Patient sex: F
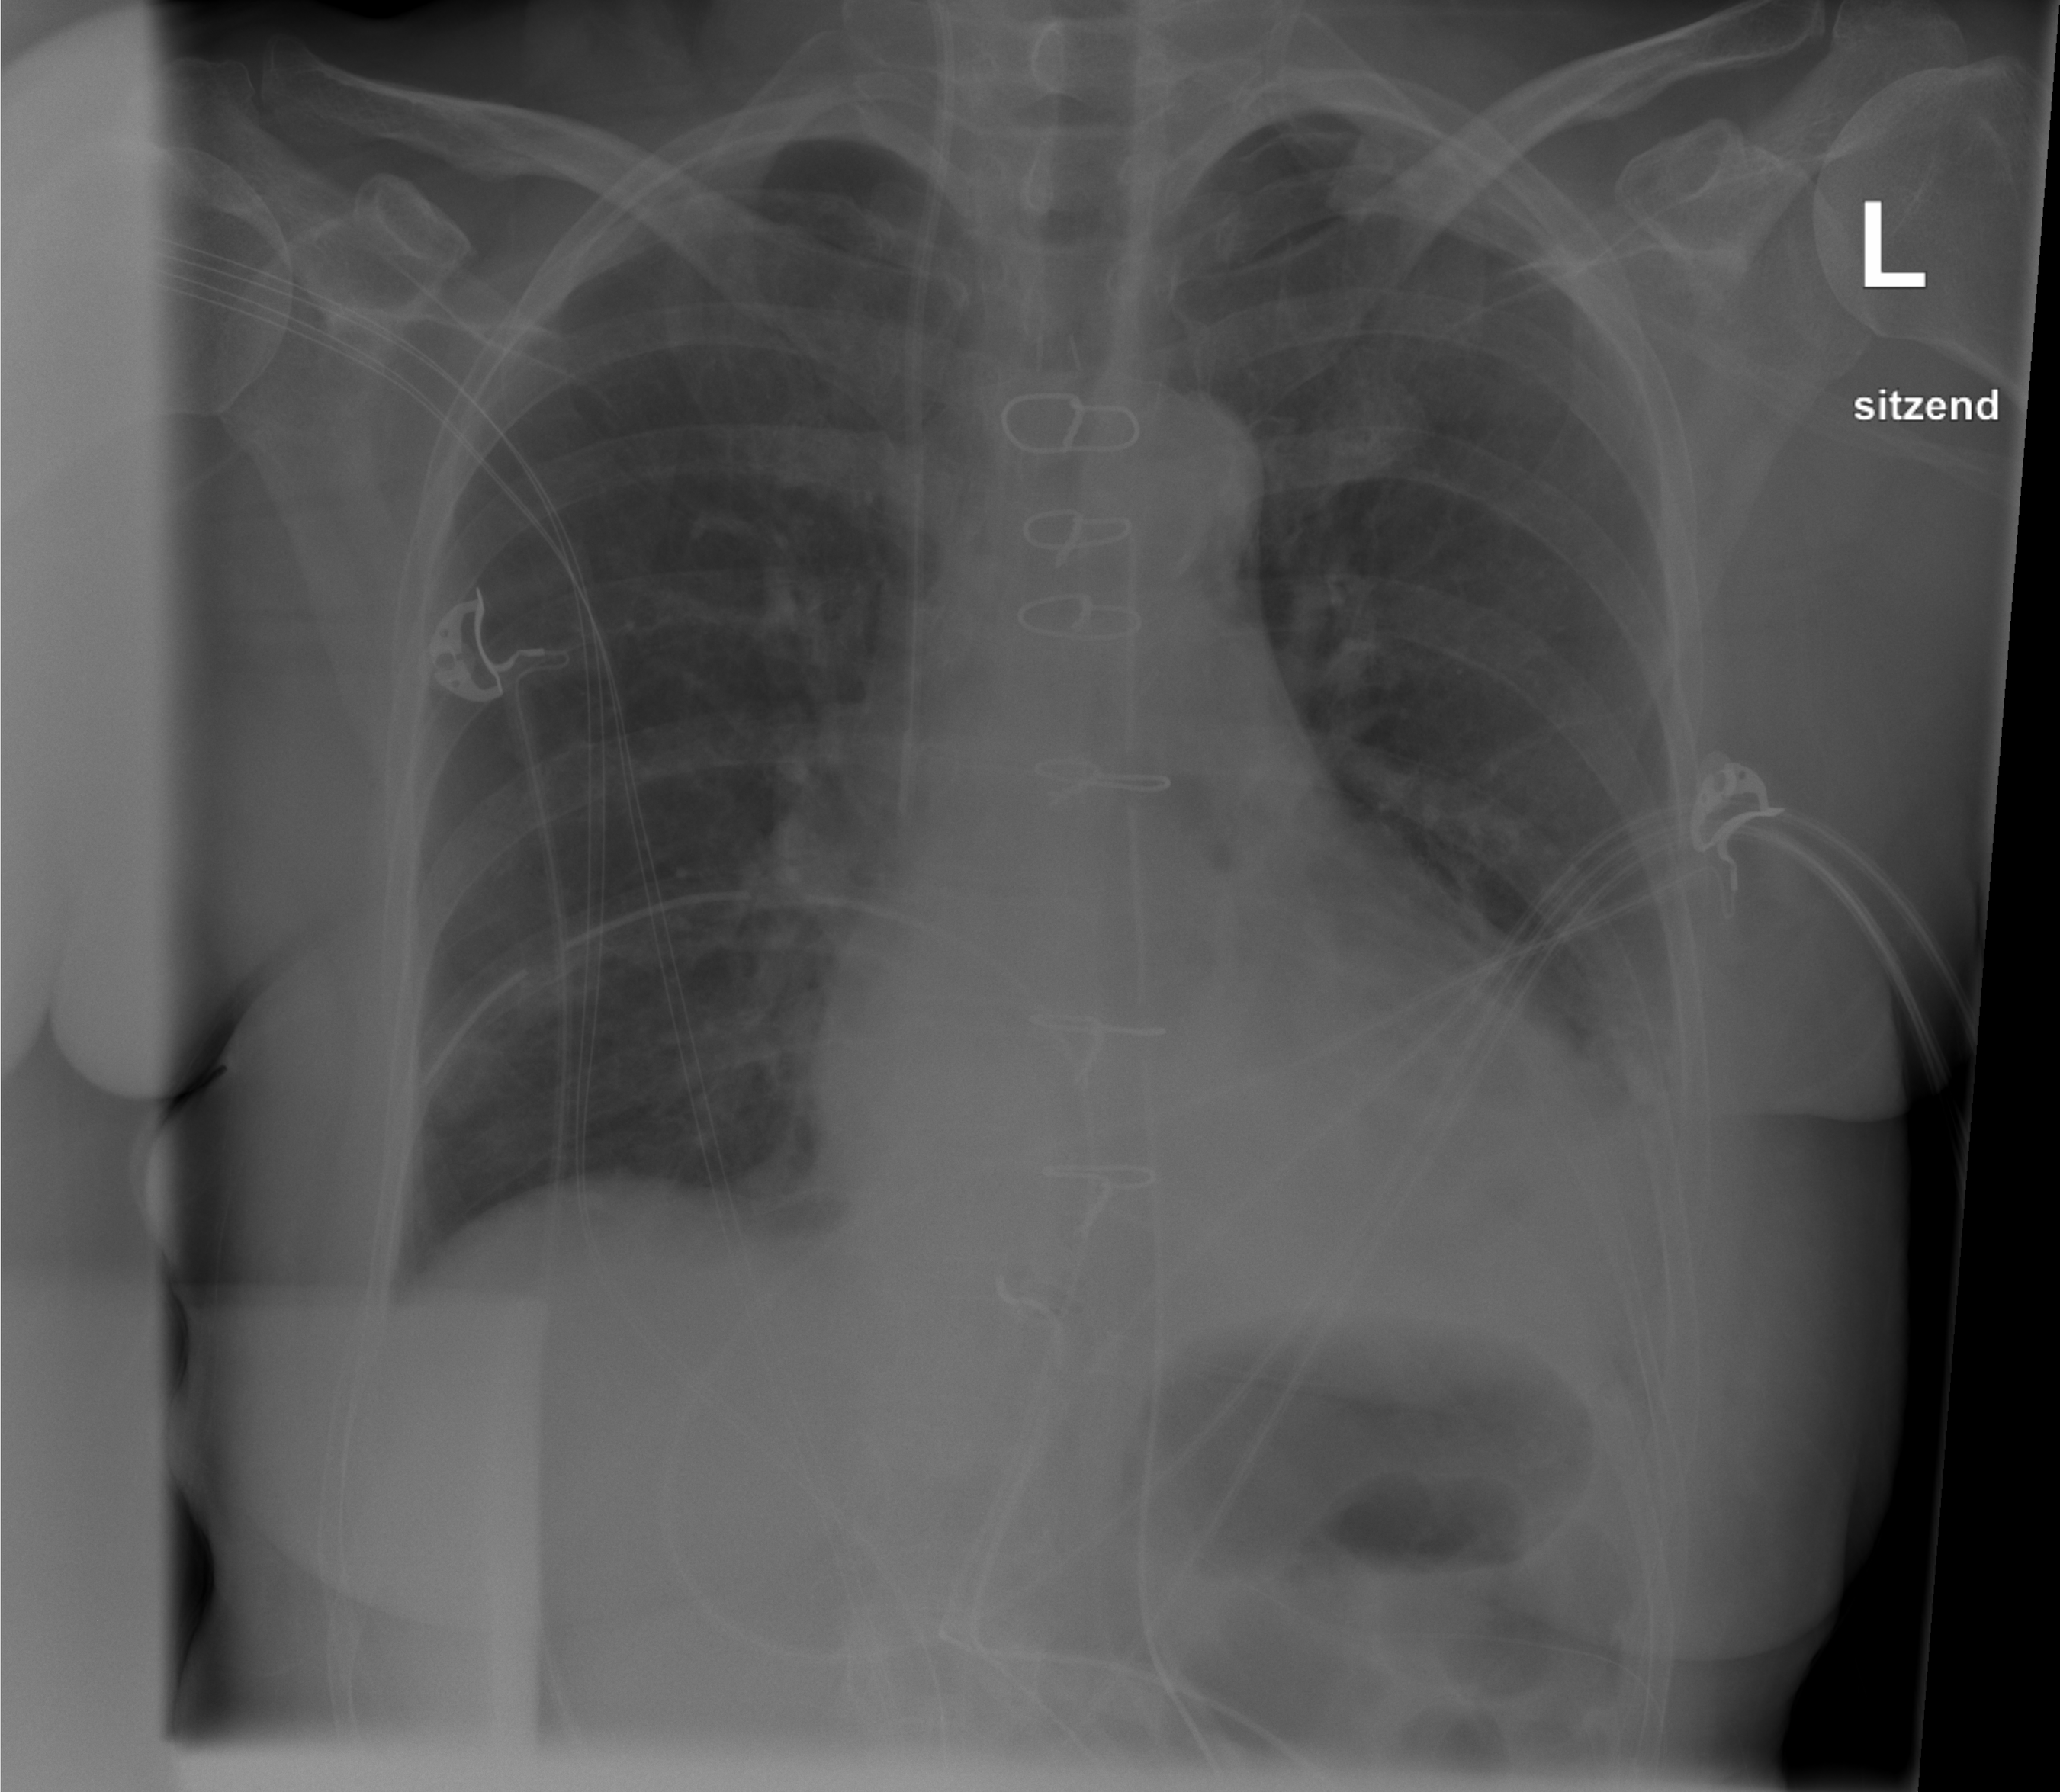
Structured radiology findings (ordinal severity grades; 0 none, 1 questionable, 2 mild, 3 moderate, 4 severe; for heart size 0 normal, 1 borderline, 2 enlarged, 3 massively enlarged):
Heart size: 0
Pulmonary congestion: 0
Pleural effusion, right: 0
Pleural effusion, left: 2
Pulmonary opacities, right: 0
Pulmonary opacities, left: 0
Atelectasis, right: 0
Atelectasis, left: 2